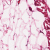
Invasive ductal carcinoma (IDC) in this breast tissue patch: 0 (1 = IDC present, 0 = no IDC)